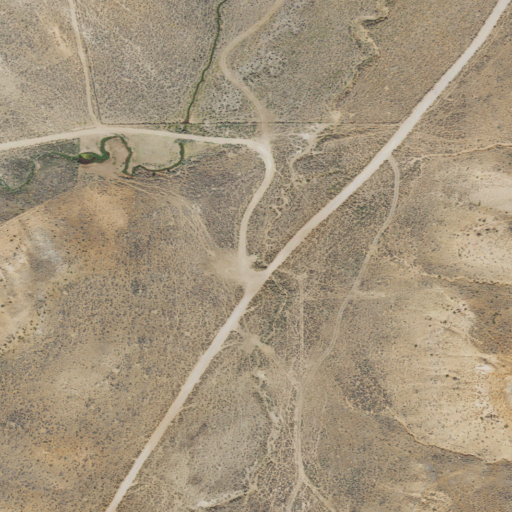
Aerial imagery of valley in Utah named Old Canyon containing shrub and grassland